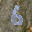
Label: 6